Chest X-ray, AP view. Patient: 70 years old, sex M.
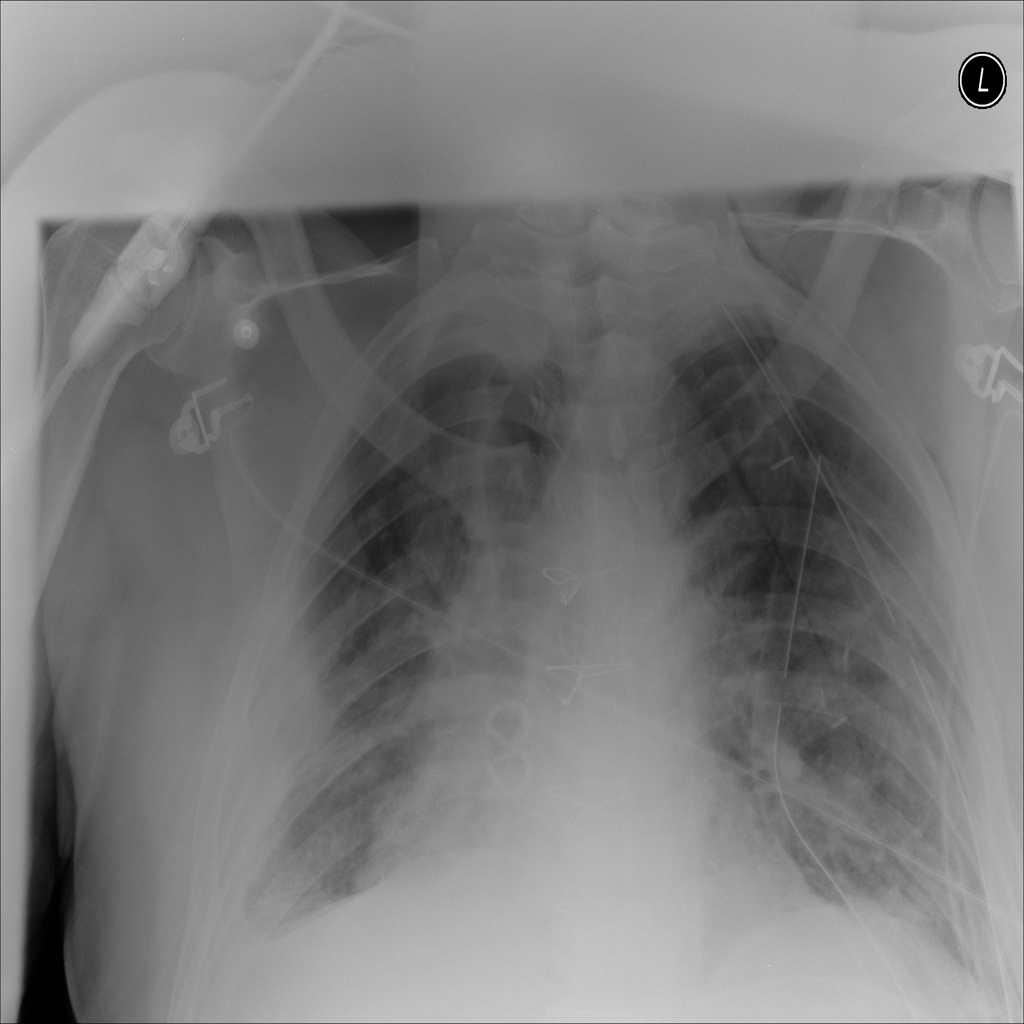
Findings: Atelectasis, Effusion, Emphysema, Infiltration